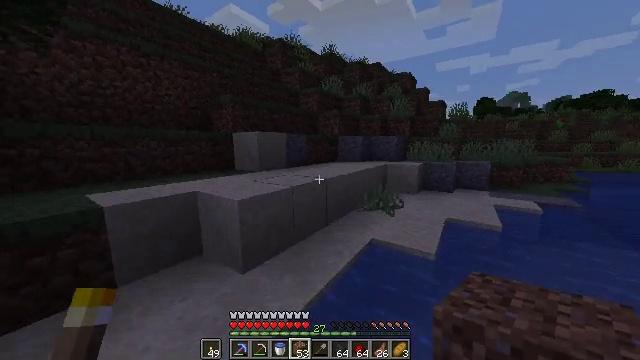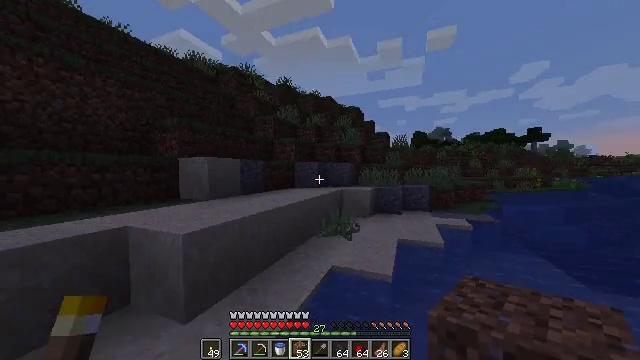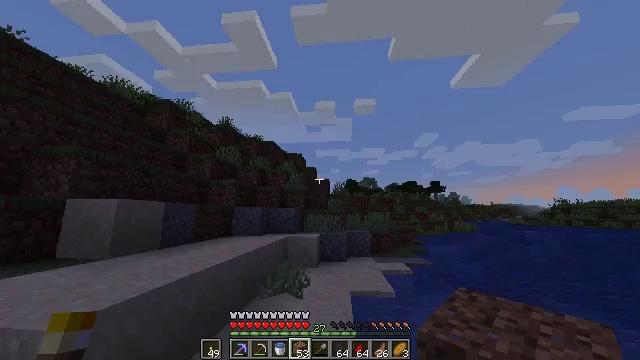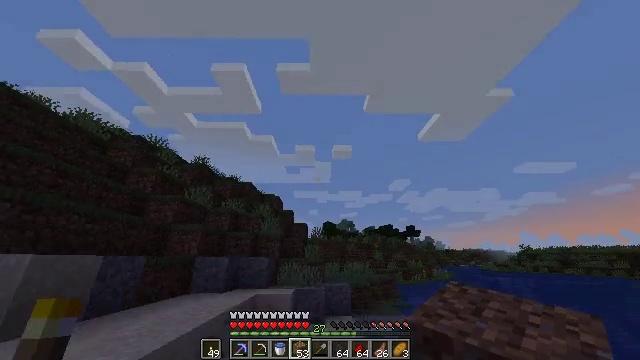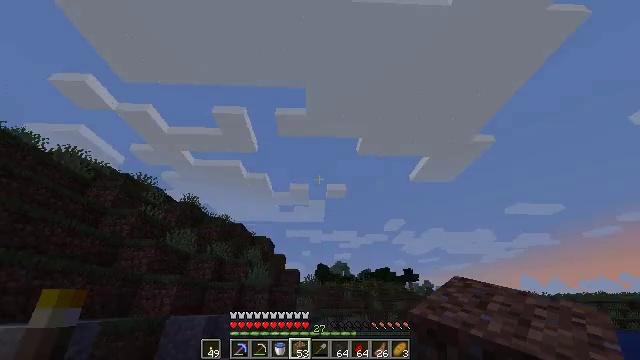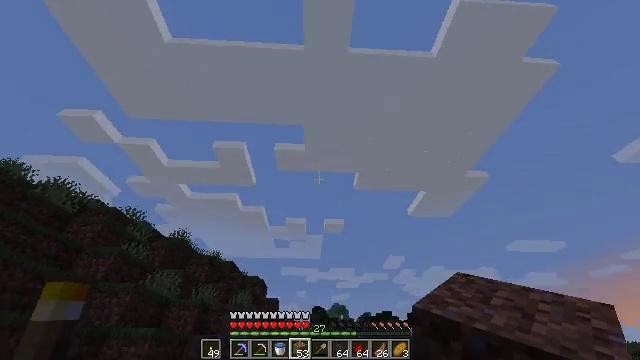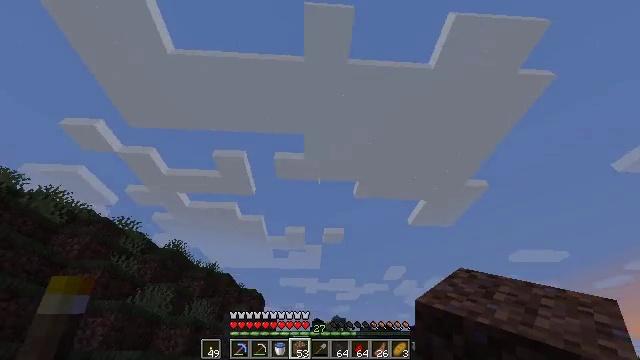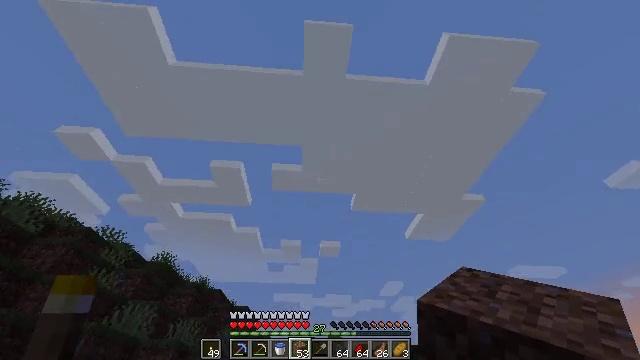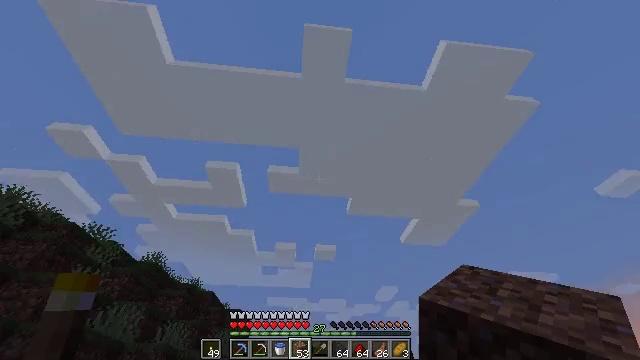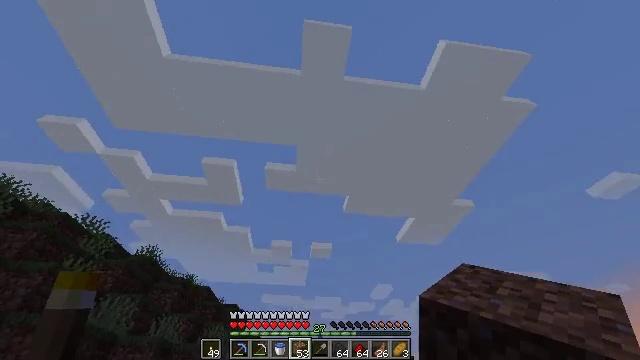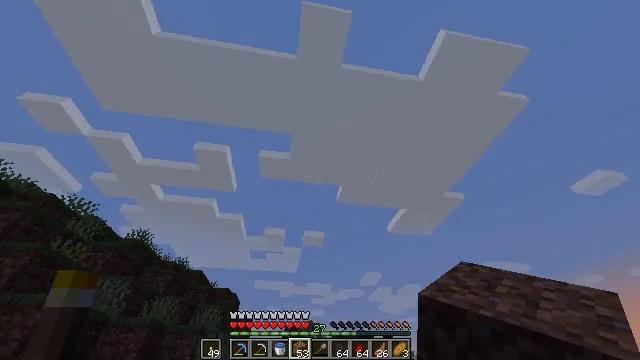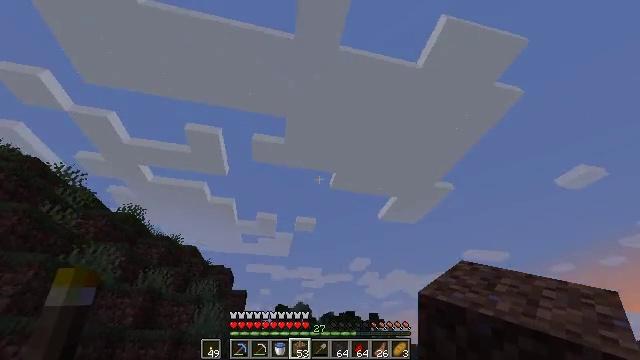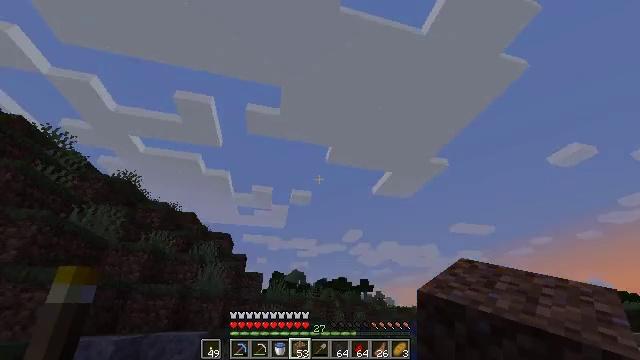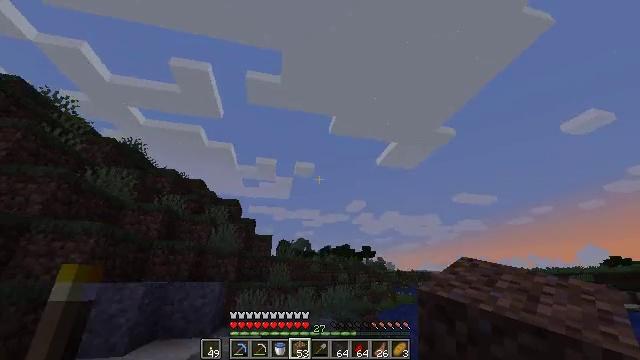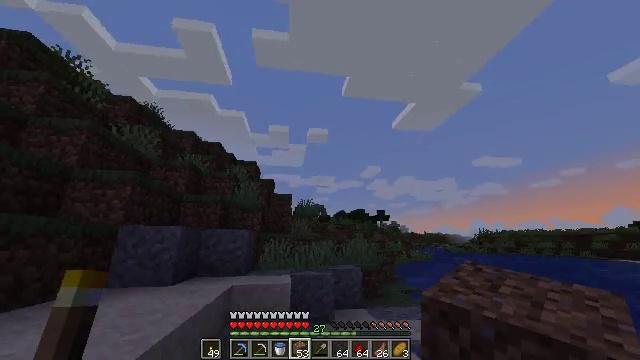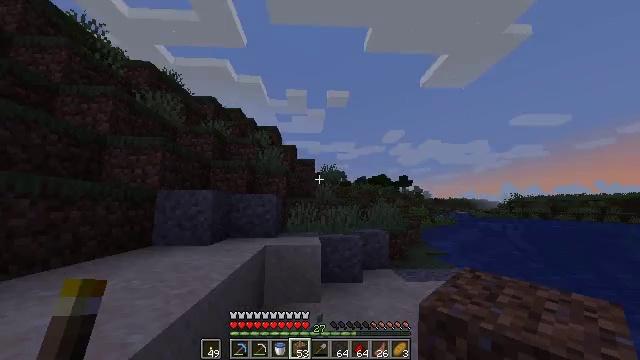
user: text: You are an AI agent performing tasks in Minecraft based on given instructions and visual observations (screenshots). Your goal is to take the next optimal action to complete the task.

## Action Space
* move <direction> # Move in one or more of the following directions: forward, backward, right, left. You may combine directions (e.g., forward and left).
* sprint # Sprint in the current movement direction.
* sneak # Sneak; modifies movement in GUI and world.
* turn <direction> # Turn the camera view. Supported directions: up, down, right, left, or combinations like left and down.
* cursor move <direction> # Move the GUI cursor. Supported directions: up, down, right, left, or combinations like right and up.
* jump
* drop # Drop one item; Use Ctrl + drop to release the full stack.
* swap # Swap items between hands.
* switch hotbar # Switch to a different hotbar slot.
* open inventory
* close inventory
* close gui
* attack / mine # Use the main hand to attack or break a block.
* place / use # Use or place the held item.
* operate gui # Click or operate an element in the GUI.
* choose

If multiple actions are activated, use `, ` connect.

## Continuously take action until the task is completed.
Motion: motion action
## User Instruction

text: Dig up the gold block to add to your inventory.
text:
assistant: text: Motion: move forward and move left, sprint, turn right and up
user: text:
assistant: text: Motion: move forward, sprint, turn right and up
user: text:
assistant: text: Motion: move forward, sprint, turn right and up, jump
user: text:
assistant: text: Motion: move forward, sprint, turn right and up, jump
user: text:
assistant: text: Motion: move forward, sprint, turn up, jump
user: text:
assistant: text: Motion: move forward and move left, sprint, turn up, jump
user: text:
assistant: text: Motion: move forward and move left, sprint, turn right and up, jump
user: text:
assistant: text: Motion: move forward and move left, sprint, turn right
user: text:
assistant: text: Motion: move forward and move left, sprint, turn right
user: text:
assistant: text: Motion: move forward and move left, sprint, turn right and down
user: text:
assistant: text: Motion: move forward and move left, sprint, turn right and down
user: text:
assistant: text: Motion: move forward and move left, sprint, turn right and down
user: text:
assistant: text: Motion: move forward and move left, sprint, turn left and down
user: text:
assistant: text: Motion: move forward and move left, sprint, turn left and down
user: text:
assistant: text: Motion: move forward and move left, sprint, turn left and down
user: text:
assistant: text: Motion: move forward and move left, sprint, turn left and down
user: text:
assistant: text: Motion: move forward, sprint, turn left and down
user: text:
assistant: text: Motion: move forward, sprint, turn left and down, jump
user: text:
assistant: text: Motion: move forward, sprint, turn down, jump
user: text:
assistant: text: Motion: move forward, sprint, jump
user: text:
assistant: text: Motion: move forward, sprint, jump
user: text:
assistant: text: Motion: move forward, sprint, jump
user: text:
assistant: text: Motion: move forward, sprint, jump
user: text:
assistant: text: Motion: move forward, sprint
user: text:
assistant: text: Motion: move forward, sprint
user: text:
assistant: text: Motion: move forward, sprint
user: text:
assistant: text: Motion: move forward, sprint, turn right and down
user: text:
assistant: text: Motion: move forward, sprint, turn right and down
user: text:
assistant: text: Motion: move forward, sprint, turn right
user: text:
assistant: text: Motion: move forward, sprint, turn right